Aerial crown-view tile of a tropical tree (Barro Colorado Island, Panama), acquired 20241014:
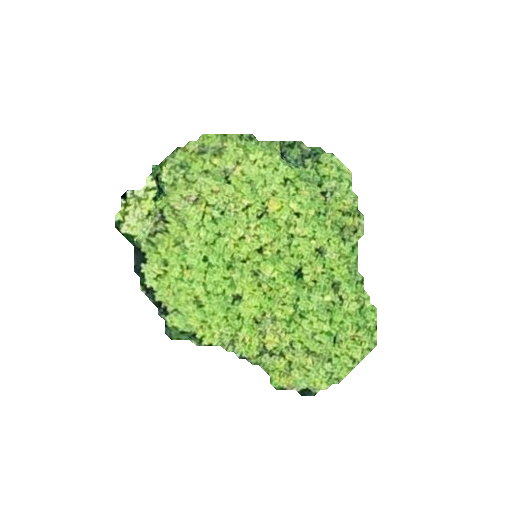
Species: Protium stevensonii
GBIF accepted scientific name: Tetragastris panamensis
Crown area: 74.253 m²